Question: I'm programming in python

I'm making a function in Python using Visual Studio Code but the suggestions don't include string methods like 'replace()', 'lower()' and 'strip()'.
I don't know what is causing this issue and I tried every setting in Visual Studio Code. Can anyone tell me why it doesn't show the methods while other IDEs do?
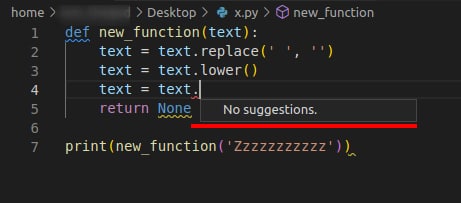
Answer: You could use 'text:str' so that pylance knows text is String.
Your original code doesn't define the type of 'text'. It can be any type. Naturally, pylance can't give advice.
<URL>